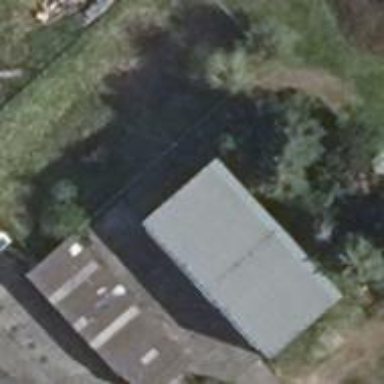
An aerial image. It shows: Building with flat roof in dark grey color.